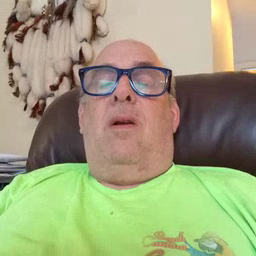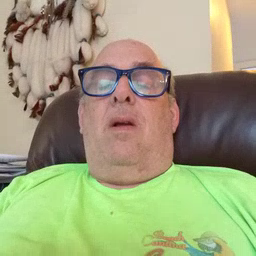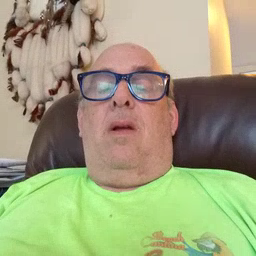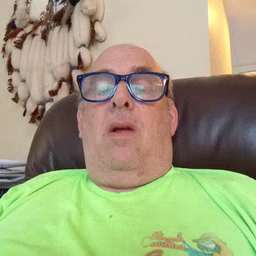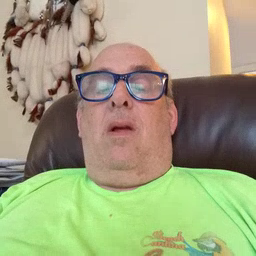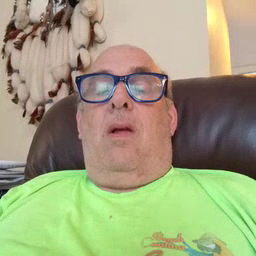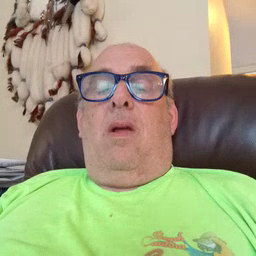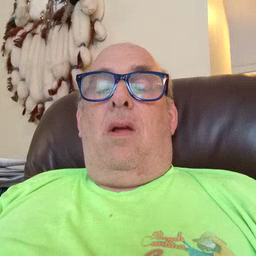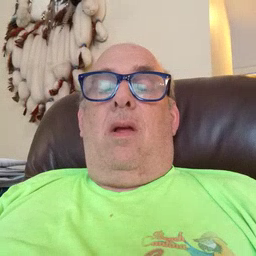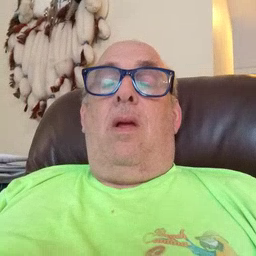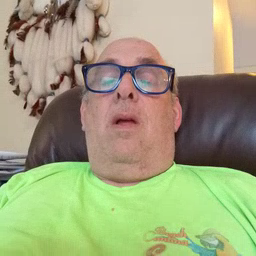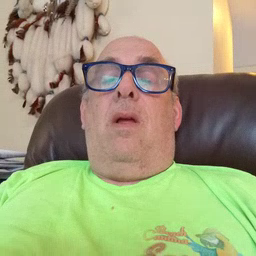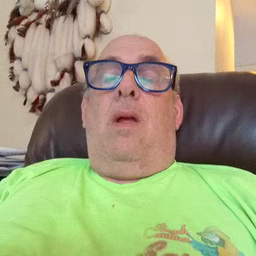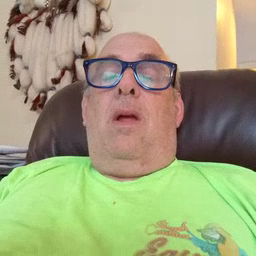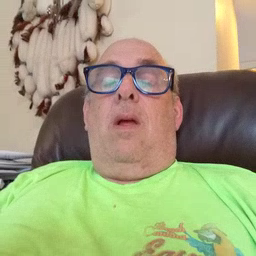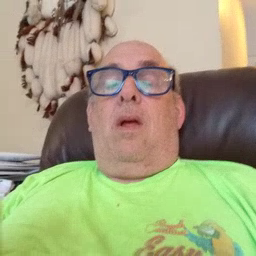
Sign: alligator